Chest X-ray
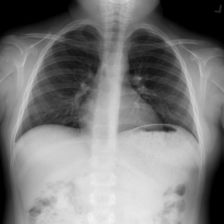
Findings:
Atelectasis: negative
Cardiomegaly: negative
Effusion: negative
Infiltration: negative
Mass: negative
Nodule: negative
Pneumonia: negative
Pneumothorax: negative
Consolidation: negative
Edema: negative
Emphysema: negative
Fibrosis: negative
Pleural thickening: negative
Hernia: negative